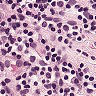
Metastatic tissue present: no